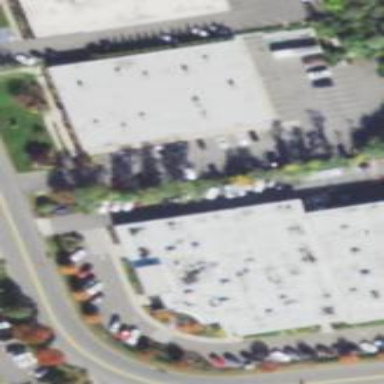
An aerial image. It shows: Commercial building.